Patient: sex F, age 26
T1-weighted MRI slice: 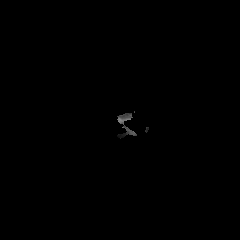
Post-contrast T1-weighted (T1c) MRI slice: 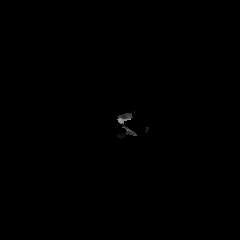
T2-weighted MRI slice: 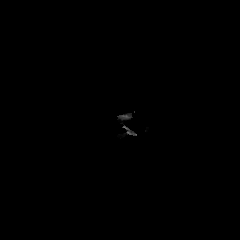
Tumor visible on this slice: no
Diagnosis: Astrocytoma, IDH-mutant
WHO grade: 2